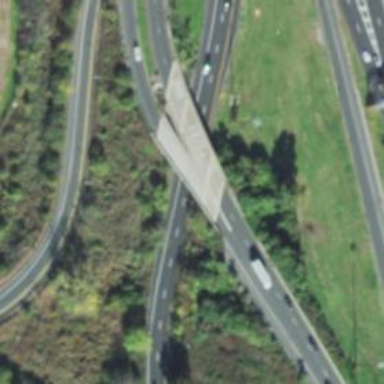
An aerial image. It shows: Motorway bridge crossing urban freeway/expressway.